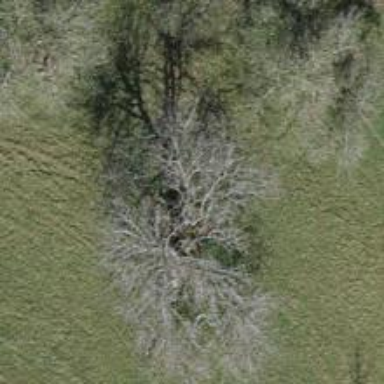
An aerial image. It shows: Single tag "natural: tree."